Aerial crown-view tile of a tropical tree (Barro Colorado Island, Panama), acquired 20250217:
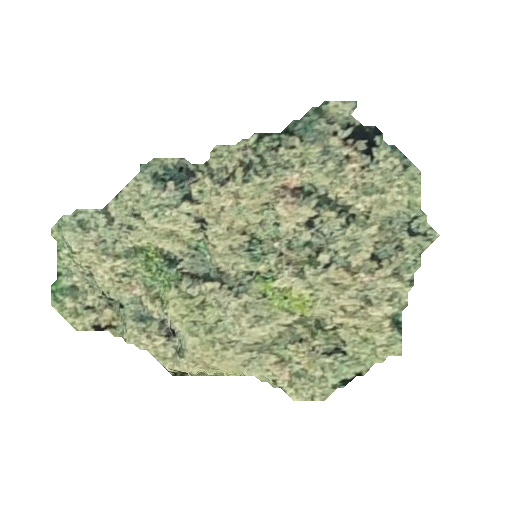
Species: Luehea seemannii
GBIF accepted scientific name: Luehea seemannii
Crown area: 111.91 m²